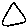
Label: triangle